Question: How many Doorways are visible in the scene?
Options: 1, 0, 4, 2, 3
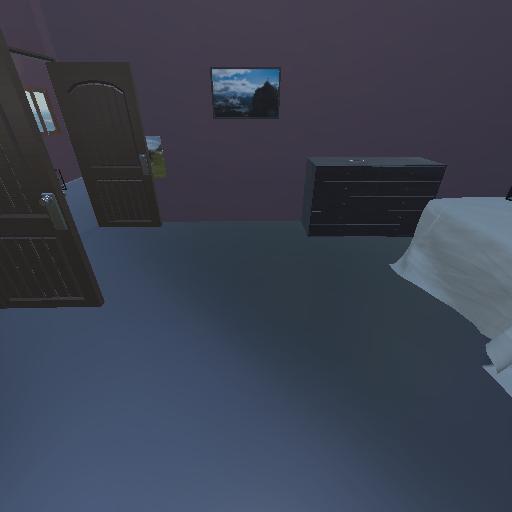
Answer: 1